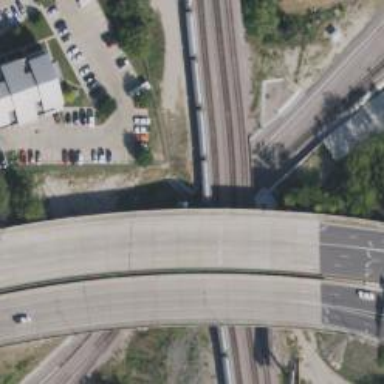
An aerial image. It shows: Railway bridge over siding rail service.